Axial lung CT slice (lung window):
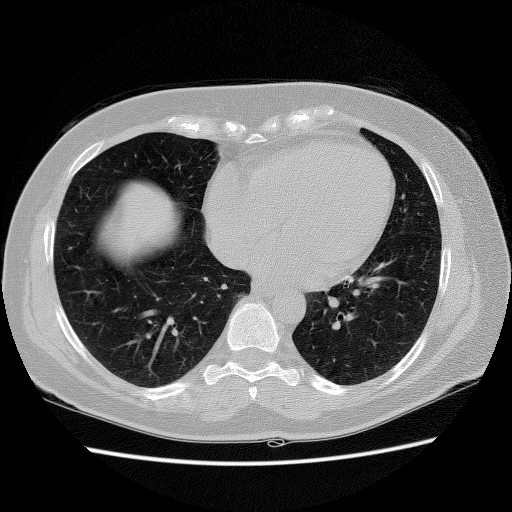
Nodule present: no